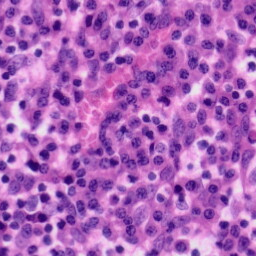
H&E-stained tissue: Tonsil